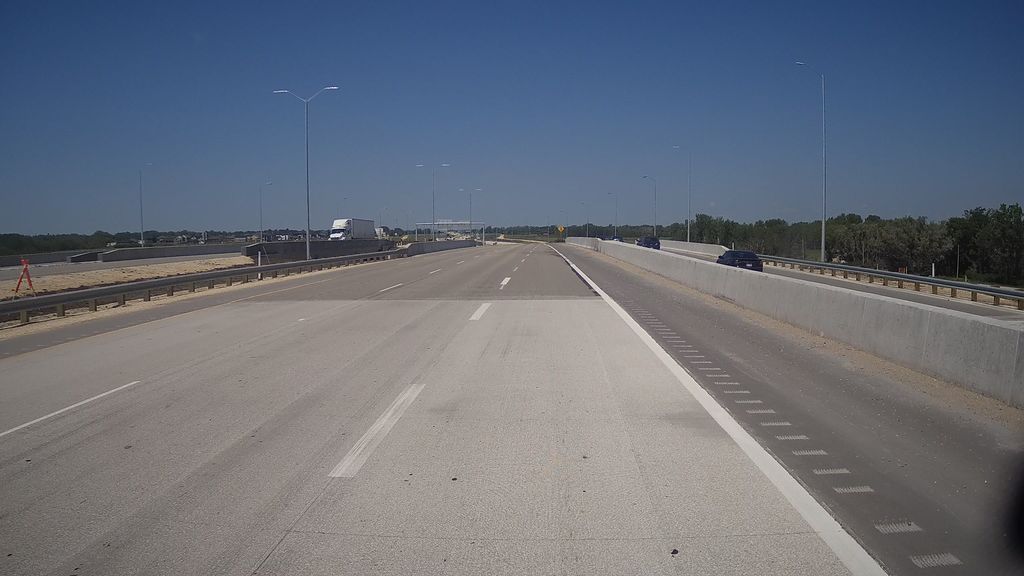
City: winnipeg